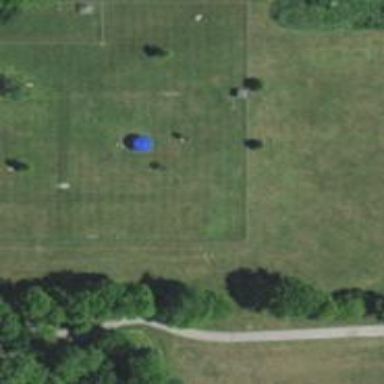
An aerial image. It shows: Dog park for leisure land.